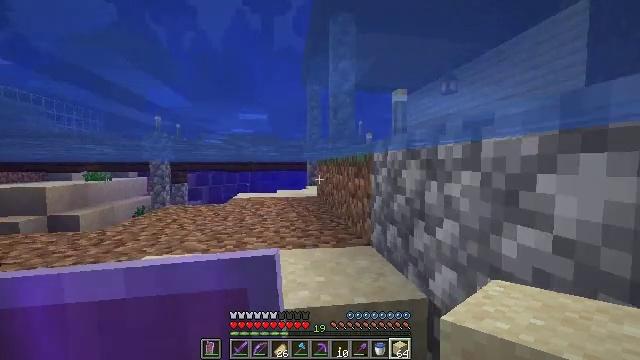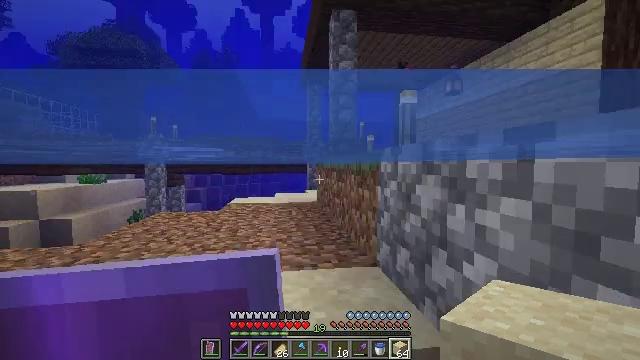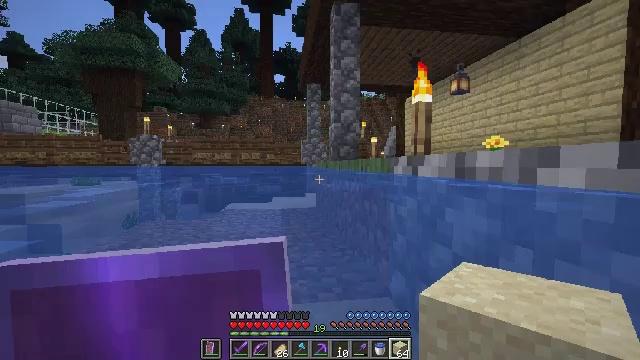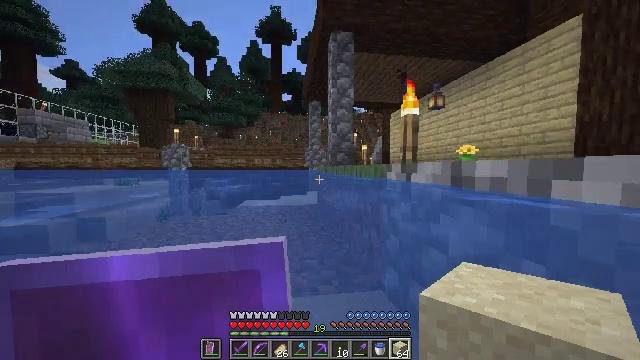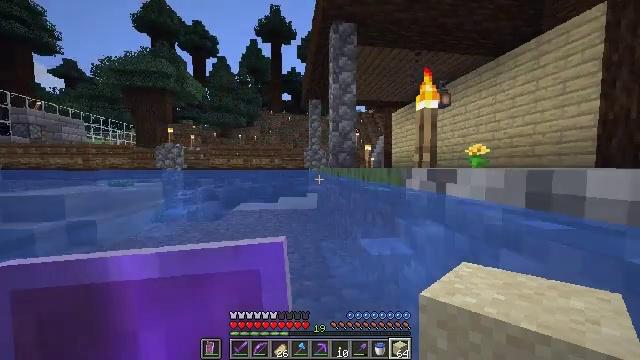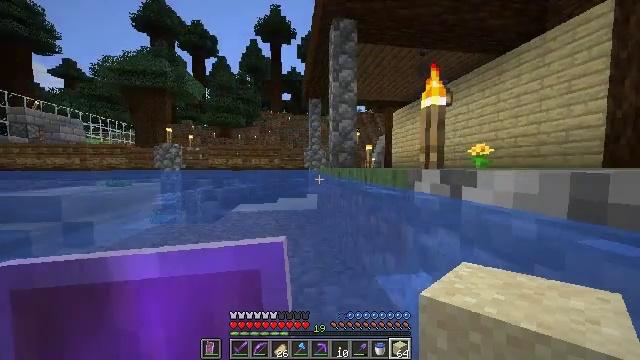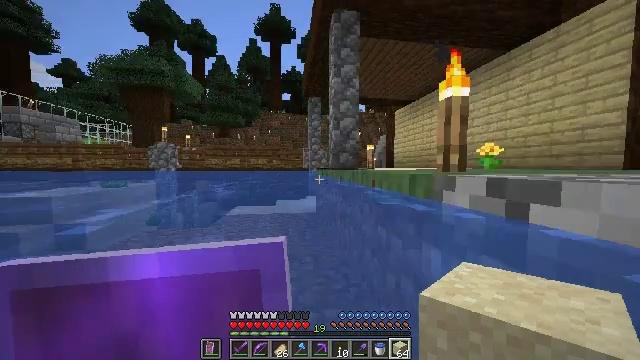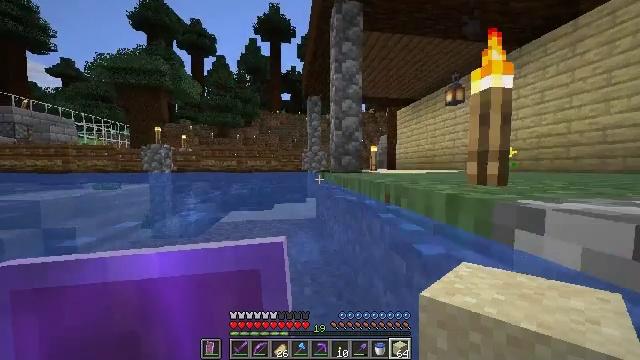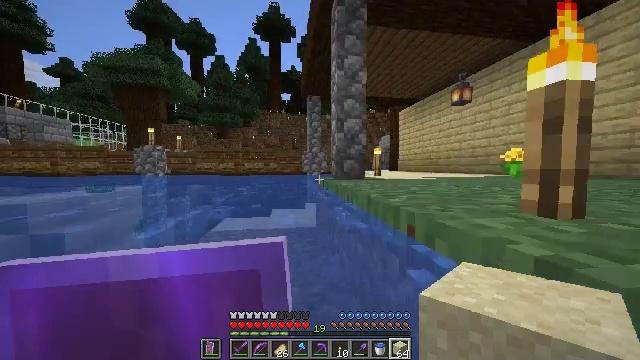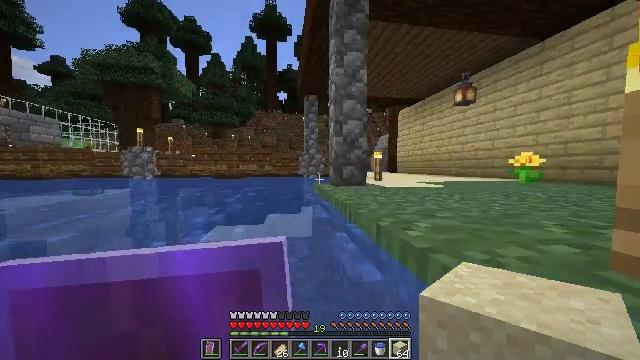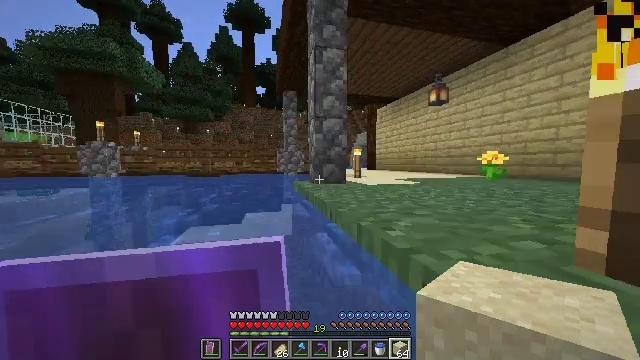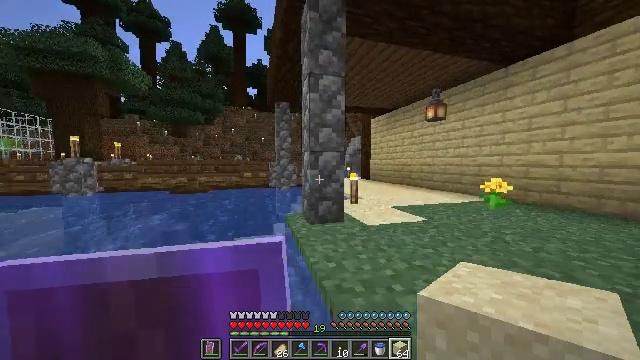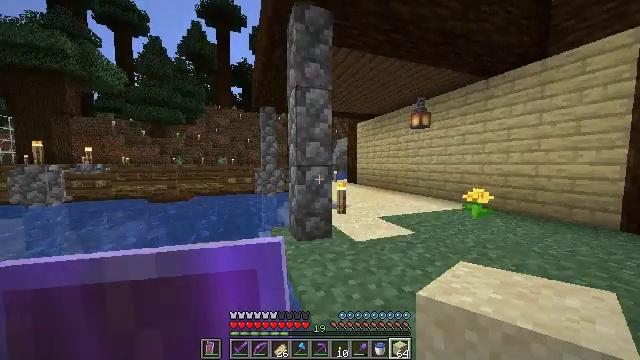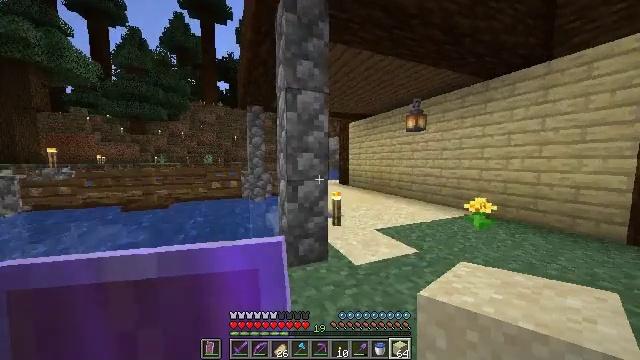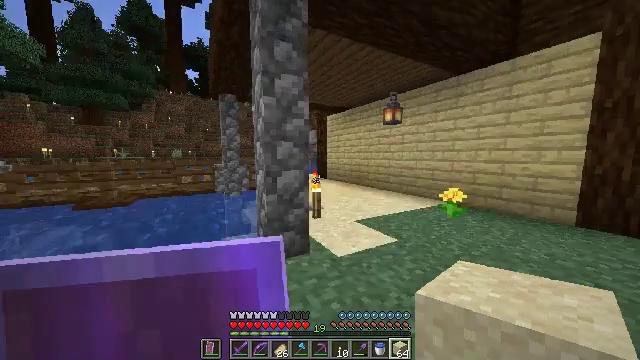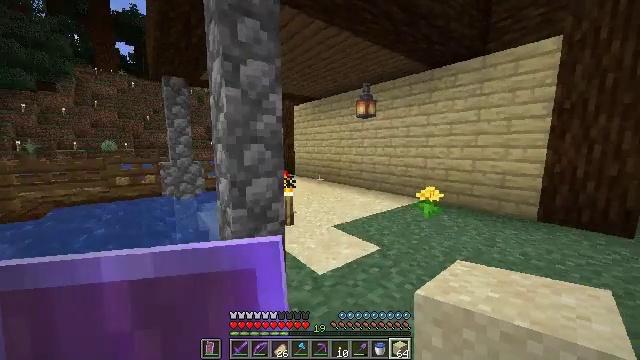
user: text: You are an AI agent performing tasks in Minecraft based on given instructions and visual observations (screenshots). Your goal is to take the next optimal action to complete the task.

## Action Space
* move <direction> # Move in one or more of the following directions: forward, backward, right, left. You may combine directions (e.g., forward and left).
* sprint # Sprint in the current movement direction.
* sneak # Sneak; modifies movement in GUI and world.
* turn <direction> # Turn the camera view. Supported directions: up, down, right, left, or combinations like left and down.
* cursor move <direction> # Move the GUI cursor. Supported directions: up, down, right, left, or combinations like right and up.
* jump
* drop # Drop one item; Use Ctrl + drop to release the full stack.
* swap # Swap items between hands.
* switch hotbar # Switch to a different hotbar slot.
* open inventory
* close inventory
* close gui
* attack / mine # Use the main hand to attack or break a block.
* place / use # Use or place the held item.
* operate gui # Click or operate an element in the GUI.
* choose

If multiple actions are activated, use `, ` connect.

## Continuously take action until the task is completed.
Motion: motion action
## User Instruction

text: Combine gunpowder and sand to craft TNT.
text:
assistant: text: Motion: move forward, sprint
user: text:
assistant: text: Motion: move forward, sprint
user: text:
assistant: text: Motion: move forward, sprint
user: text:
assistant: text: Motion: move forward, sprint
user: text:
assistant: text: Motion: move forward, sprint
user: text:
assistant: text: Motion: move forward, sprint, jump
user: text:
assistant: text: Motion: move forward, sprint, jump
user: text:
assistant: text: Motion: move forward, sprint, jump
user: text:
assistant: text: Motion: move forward, sprint, jump
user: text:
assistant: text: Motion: move forward, sprint, turn right, jump
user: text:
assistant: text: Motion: move forward, sprint, turn right, jump
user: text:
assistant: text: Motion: move forward, sprint, turn right
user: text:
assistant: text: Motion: move forward, sprint, turn right
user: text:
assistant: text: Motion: move forward, sprint, turn right and down
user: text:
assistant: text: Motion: move forward and move right, sprint, turn right and down
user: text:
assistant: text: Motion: move forward and move right, sprint, turn right, jump
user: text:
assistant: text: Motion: move forward and move right, sprint, jump
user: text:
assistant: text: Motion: move forward and move right, sprint, jump
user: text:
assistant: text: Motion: move forward and move right, sprint, jump
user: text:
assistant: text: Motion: move forward and move right, sprint
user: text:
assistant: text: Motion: move forward and move right, sprint
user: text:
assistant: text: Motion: move forward and move right, sprint
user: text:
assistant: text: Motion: move forward and move right, sprint
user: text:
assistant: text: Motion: move forward and move right, sprint, turn left
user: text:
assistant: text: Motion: move forward and move right, sprint, turn left
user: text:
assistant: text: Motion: move forward and move right, sprint, turn left
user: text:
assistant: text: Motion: move forward, sprint, turn left and down
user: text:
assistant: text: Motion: move forward, sprint, turn left and down
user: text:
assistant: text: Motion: move forward, sprint, turn left
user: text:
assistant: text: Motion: move forward, sprint